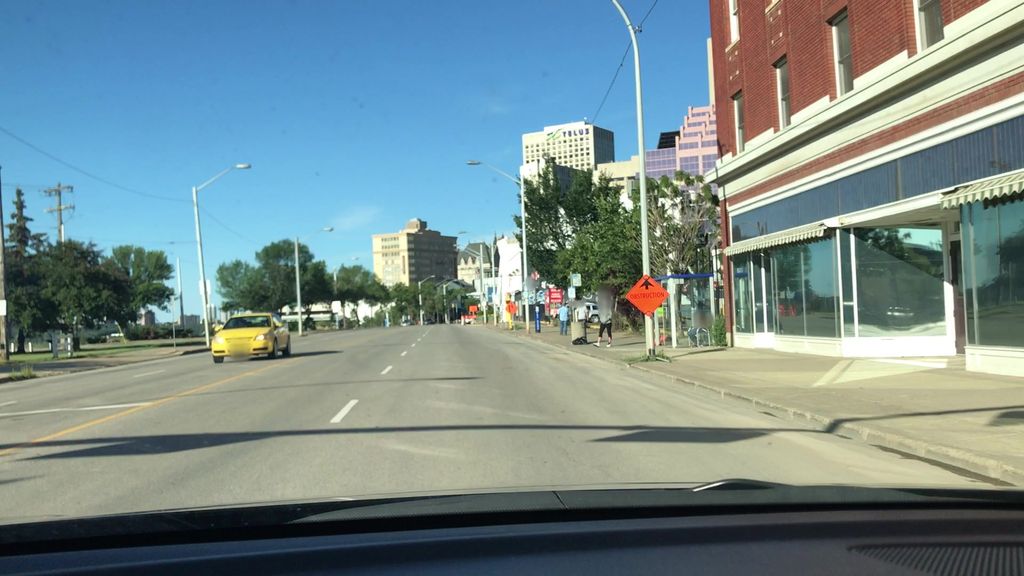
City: edmonton